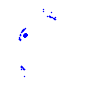
Particle: proton